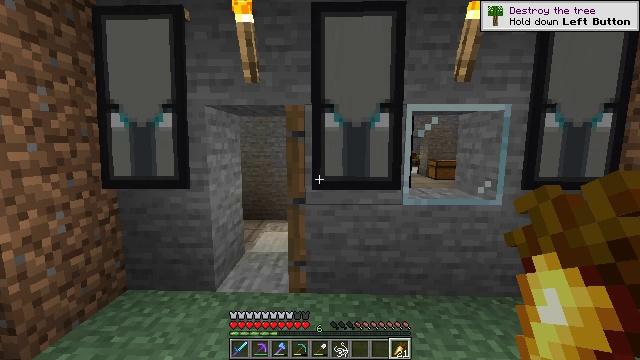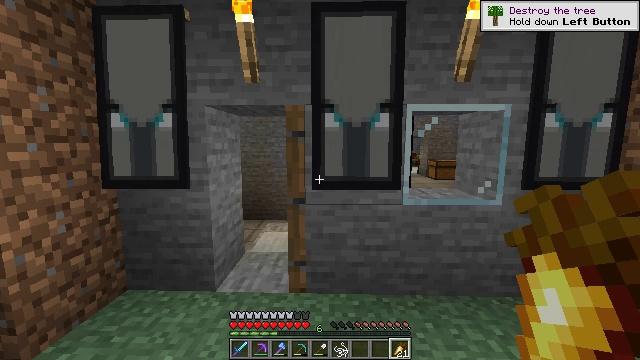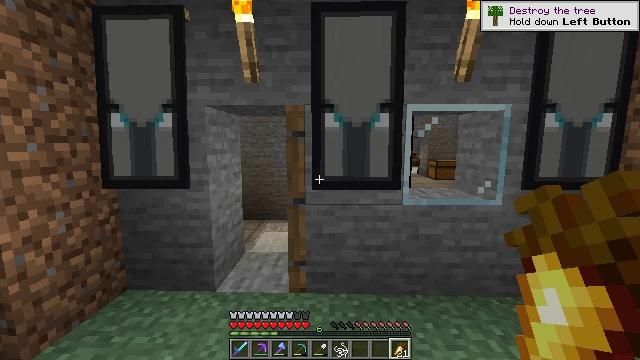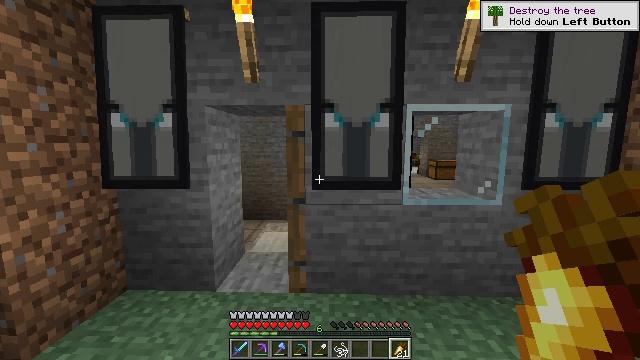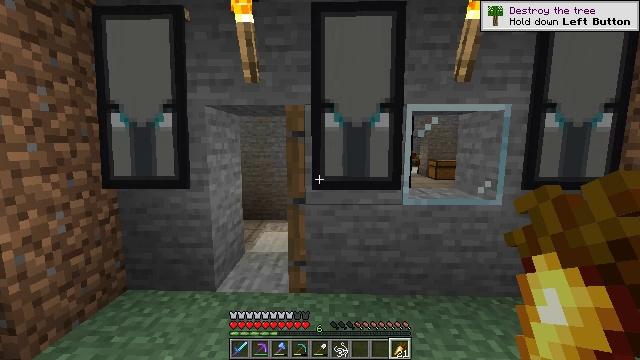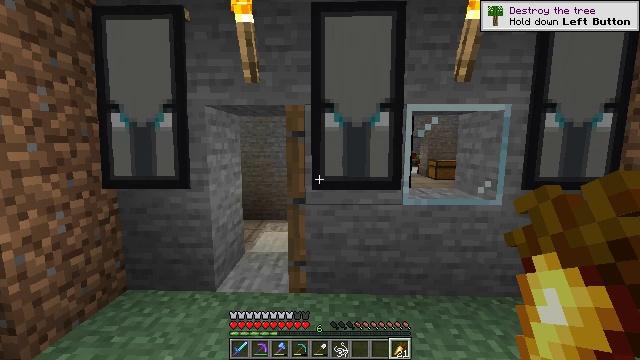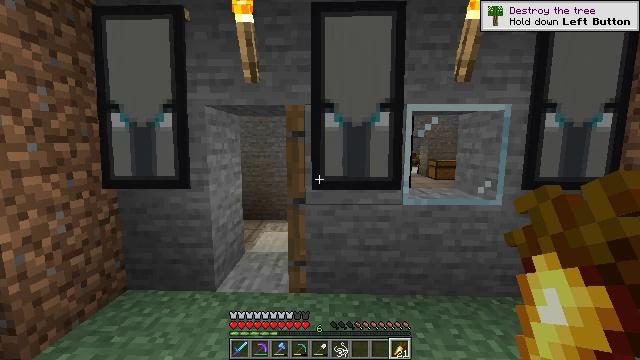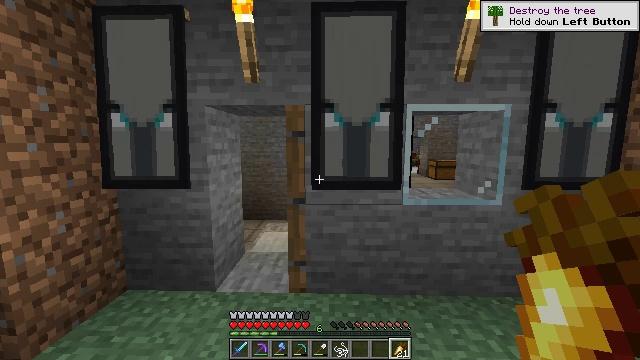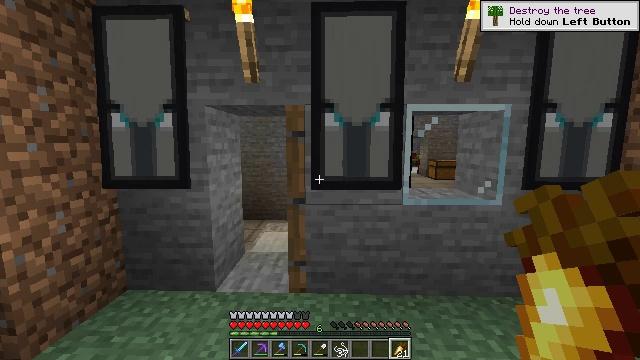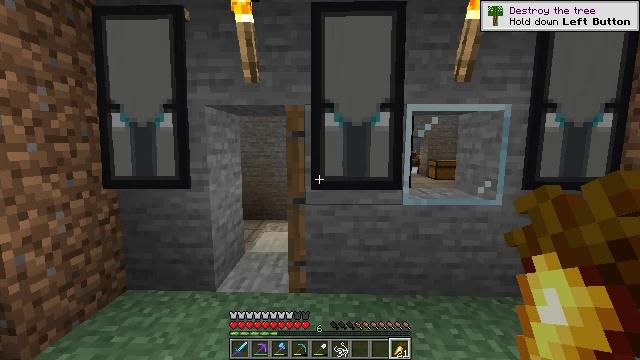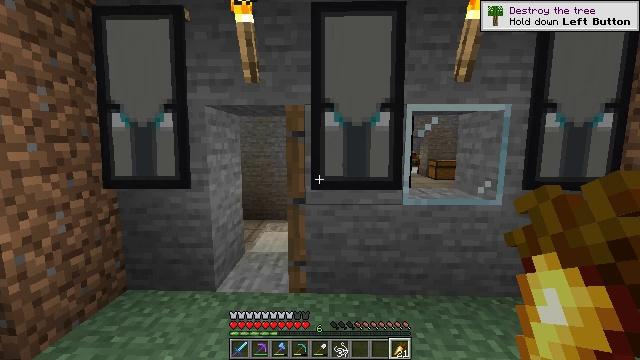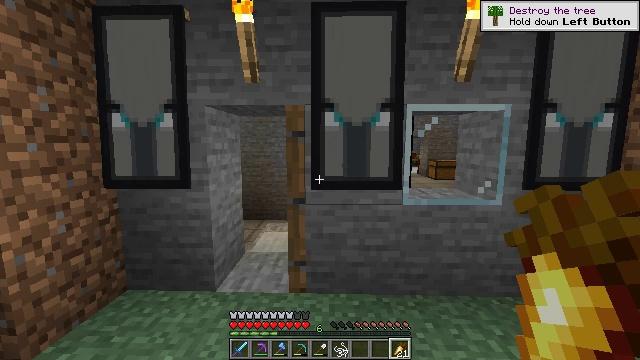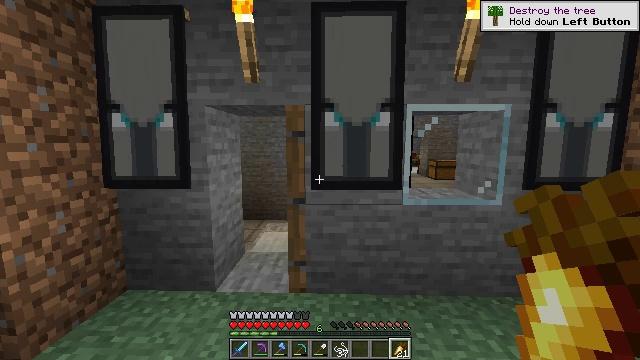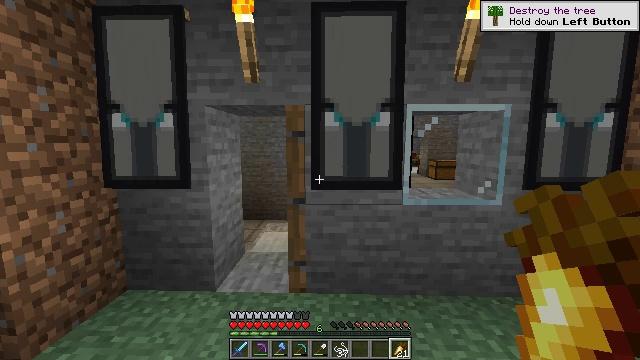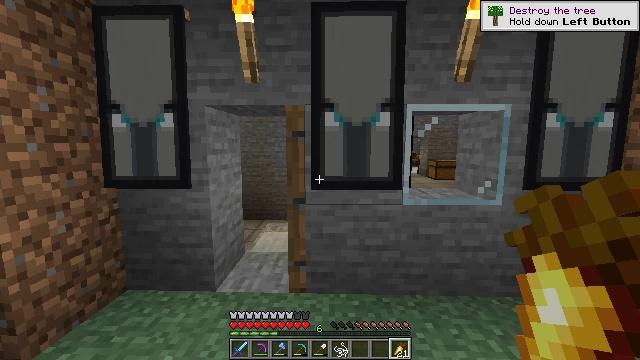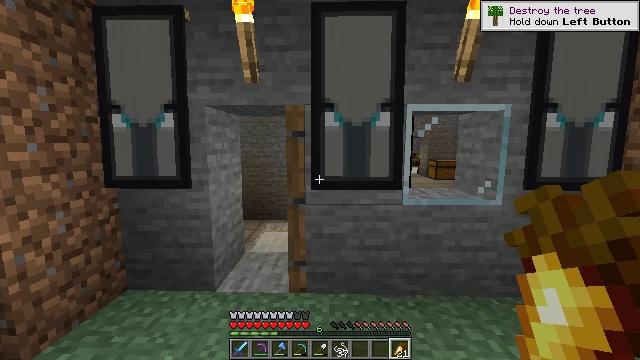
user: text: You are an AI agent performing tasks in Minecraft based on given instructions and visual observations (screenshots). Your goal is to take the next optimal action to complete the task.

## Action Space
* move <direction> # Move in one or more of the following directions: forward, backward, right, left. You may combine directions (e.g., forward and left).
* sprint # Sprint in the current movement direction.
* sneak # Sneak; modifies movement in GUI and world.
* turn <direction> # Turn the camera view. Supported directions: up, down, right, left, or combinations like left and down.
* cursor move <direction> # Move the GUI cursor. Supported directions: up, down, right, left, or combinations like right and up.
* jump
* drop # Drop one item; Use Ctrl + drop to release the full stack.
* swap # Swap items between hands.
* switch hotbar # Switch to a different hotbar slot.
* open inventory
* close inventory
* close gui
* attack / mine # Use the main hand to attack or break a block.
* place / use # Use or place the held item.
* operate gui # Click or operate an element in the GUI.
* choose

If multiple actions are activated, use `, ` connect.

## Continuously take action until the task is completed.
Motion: motion action
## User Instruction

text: Make smooth stone by smelting regular stone.
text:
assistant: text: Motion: no_op
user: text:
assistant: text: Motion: no_op
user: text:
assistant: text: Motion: no_op
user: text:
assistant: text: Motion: no_op
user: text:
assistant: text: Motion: no_op
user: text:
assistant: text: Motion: no_op
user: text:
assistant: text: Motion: no_op
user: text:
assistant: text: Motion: no_op
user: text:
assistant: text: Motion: no_op
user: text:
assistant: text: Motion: no_op
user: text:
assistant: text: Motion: no_op
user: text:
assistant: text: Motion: no_op
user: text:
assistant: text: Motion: no_op
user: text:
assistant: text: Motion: no_op
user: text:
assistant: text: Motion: no_op
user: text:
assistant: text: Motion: no_op
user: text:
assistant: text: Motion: no_op
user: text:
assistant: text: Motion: no_op
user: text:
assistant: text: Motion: no_op
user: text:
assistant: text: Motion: no_op
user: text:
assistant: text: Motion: no_op
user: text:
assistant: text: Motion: no_op
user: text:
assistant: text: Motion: no_op
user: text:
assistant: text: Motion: no_op
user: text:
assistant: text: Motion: no_op
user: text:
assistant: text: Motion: no_op
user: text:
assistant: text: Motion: no_op
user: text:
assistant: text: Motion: no_op
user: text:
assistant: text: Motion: no_op
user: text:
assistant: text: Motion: no_op